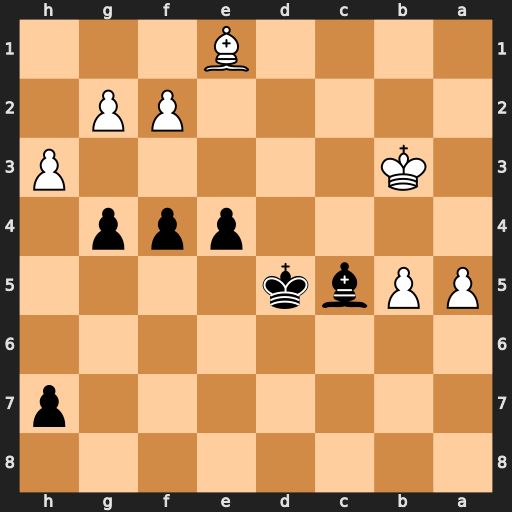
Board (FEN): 8/7p/8/PPbk4/4ppp1/1K5P/5PP1/4B3
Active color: b
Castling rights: -
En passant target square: -
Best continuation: f3 gxf3 gxh3